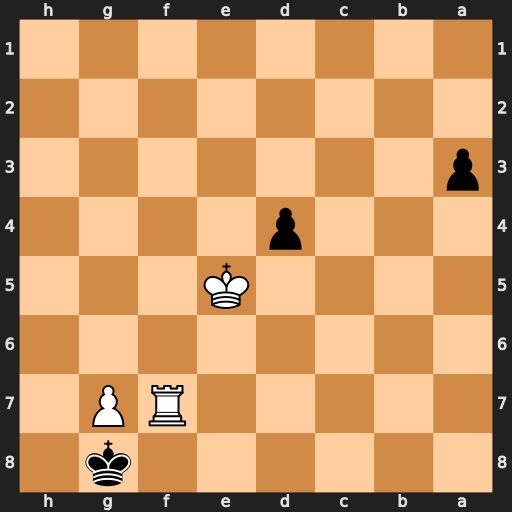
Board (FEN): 6k1/5RP1/8/4K3/3p4/p7/8/8
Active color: b
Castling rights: -
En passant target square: -
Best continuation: Kxf7 g8=R Kxg8 Kxd4 a2